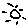
Label: sun